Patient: sex M, age 76
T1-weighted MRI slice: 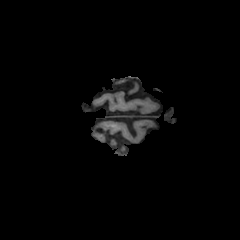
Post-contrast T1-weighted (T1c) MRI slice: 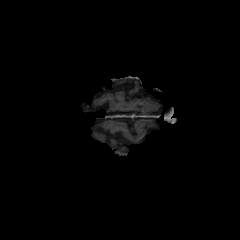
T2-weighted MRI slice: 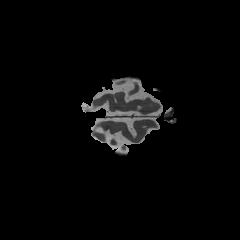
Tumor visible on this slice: no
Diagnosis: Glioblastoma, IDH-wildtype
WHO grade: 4